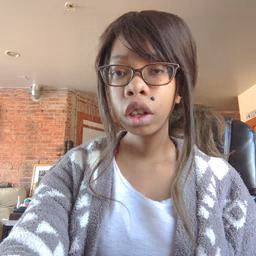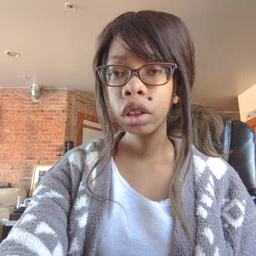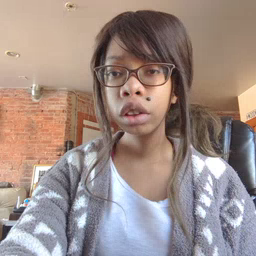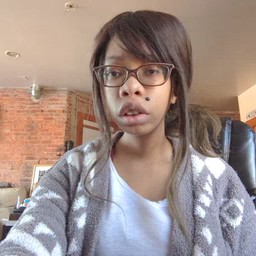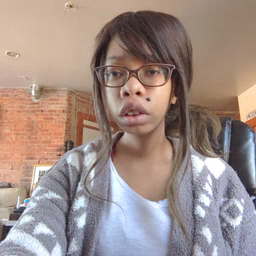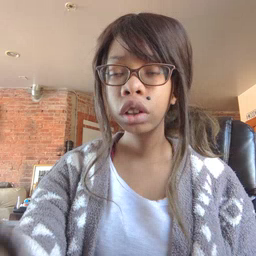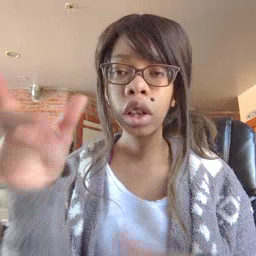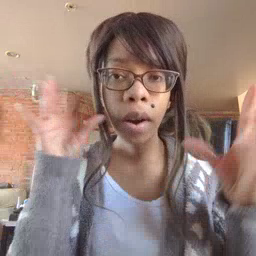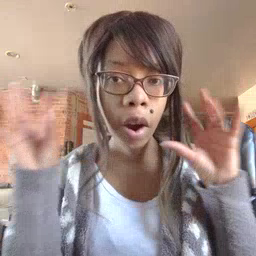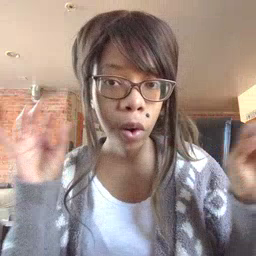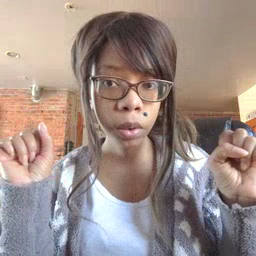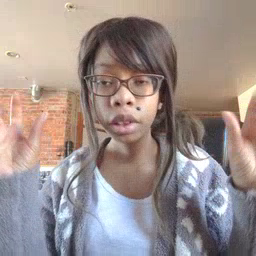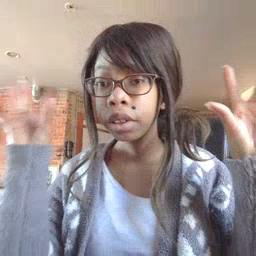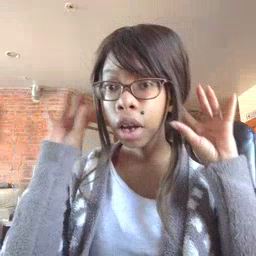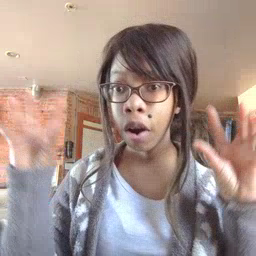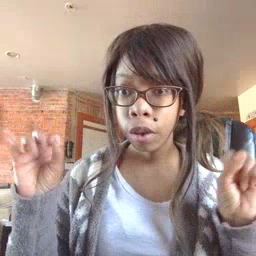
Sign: loud